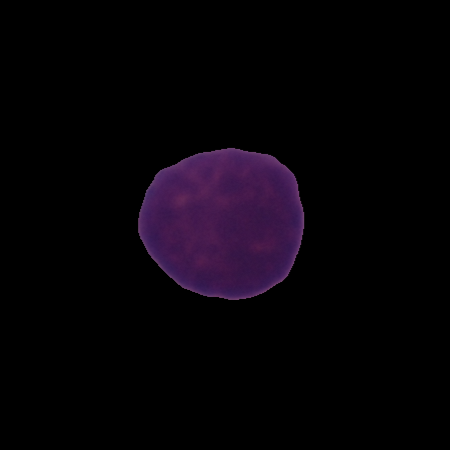
Label: healthy